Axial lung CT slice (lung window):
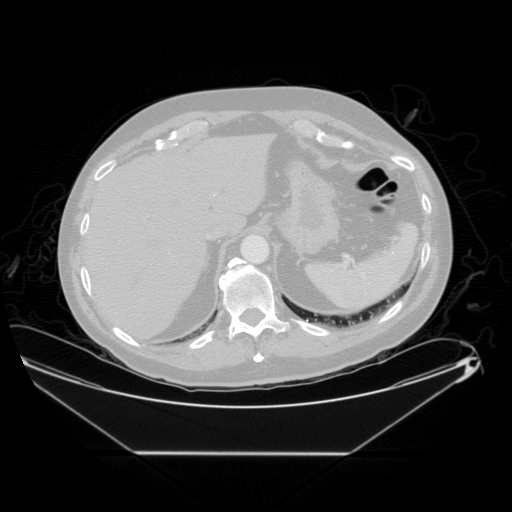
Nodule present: no